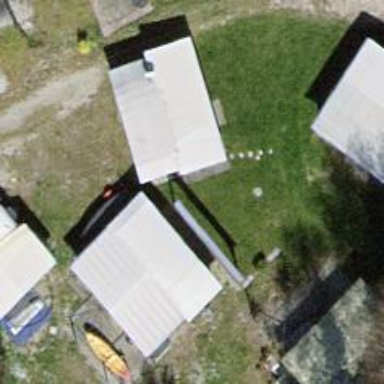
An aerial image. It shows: Camp pitch suitable for caravans. This is permanent camping site.